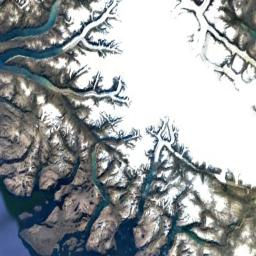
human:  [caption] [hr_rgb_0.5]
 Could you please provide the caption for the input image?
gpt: The snowberg is covered with glaciers and some fiords are next to the snowberg .

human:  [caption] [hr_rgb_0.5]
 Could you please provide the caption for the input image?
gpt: The snow berg is next to the water .

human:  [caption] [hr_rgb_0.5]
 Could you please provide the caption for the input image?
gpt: A large mountain covered in snow is surrounded by blue water .

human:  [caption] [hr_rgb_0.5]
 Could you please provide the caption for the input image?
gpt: The snowberg is covered with snow .

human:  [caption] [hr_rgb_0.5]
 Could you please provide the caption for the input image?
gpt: The snowberg is covered with snow and some bare land and rivers .